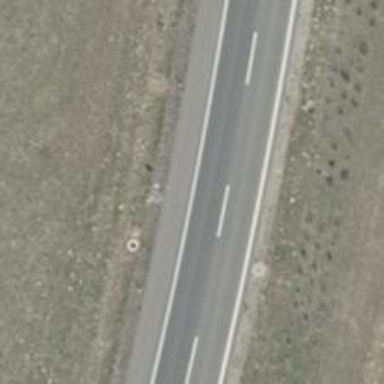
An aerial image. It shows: Asphalt motorway.